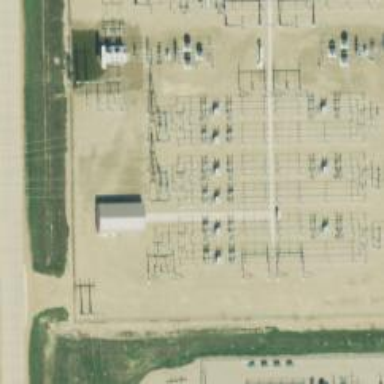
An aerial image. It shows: Switch for power supply.